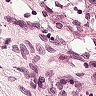
Metastatic tissue present: no